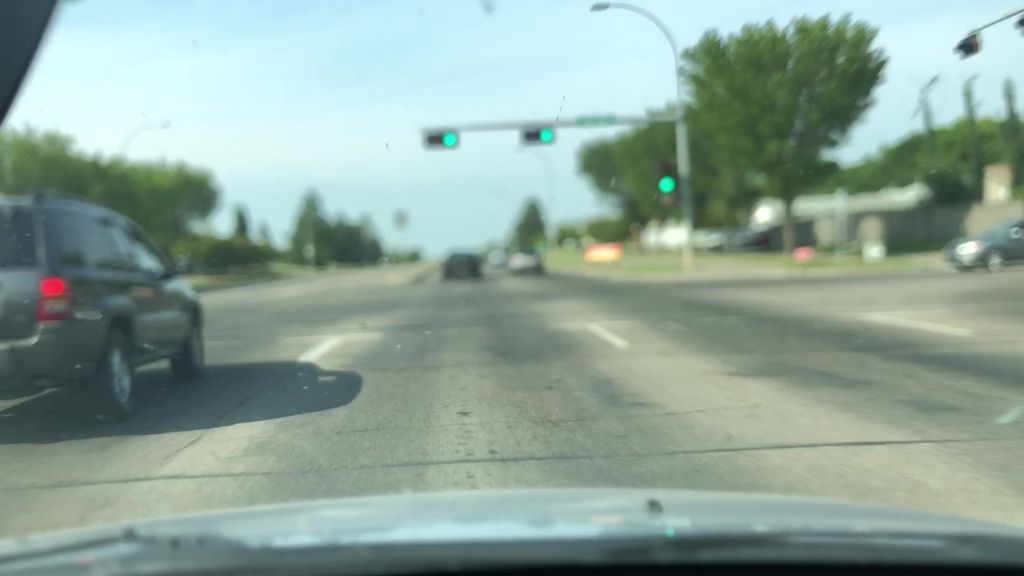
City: edmonton